Aerial crown-view tile of a tropical tree (Barro Colorado Island, Panama), acquired 20250317:
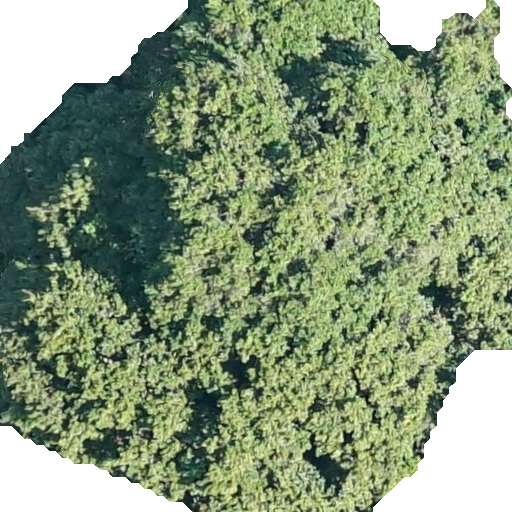
Species: Prioria copaifera
GBIF accepted scientific name: Prioria copaifera
Crown area: 353.497 m²